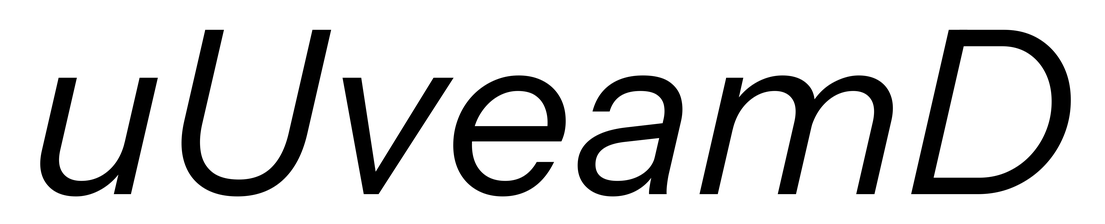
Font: InstrumentSans-Italic_Italic